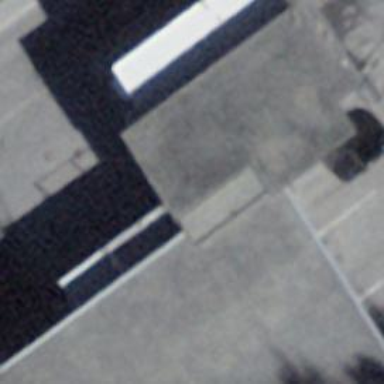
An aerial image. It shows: Flat-roofed building.